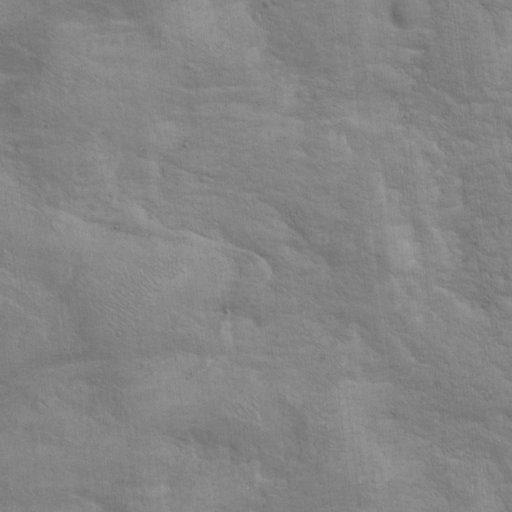
Classes present: Background